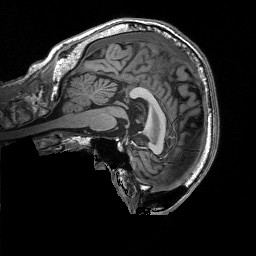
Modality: T1w
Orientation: sagittal
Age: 54
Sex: male
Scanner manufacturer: siemens
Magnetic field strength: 3 T
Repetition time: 2.5 s
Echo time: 0.00248 s